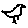
Label: bird